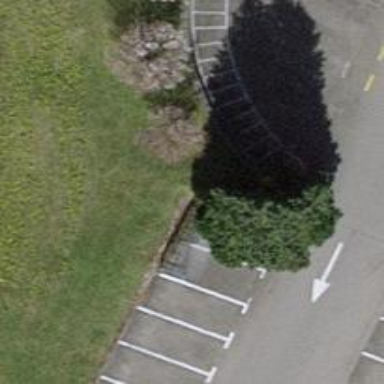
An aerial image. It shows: Bicycle parking facility.